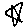
Label: star